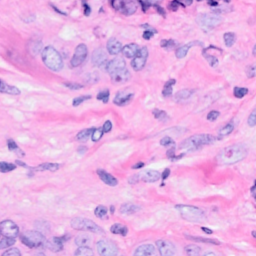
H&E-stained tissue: Breast